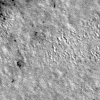
Atmospheric dust classification: not_dusty